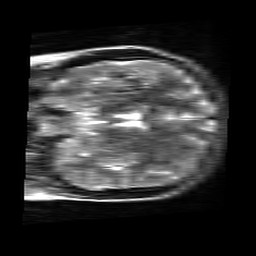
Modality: T2w
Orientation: coronal
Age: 22
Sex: female
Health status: healthy
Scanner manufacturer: siemens
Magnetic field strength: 3 T
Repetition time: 4.01 s
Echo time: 0.116 s